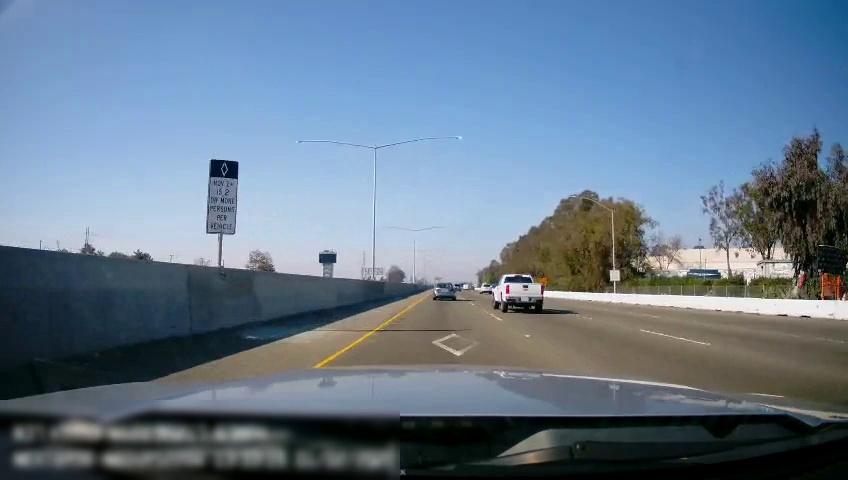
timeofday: Day
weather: Sunny
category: Drivable Space
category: Vehicles | Truck
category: Vehicles | Car
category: Vehicles | SUV
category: Lanes | Alternate Lane
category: Lanes | Current Lane
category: Lanes | Current Lane